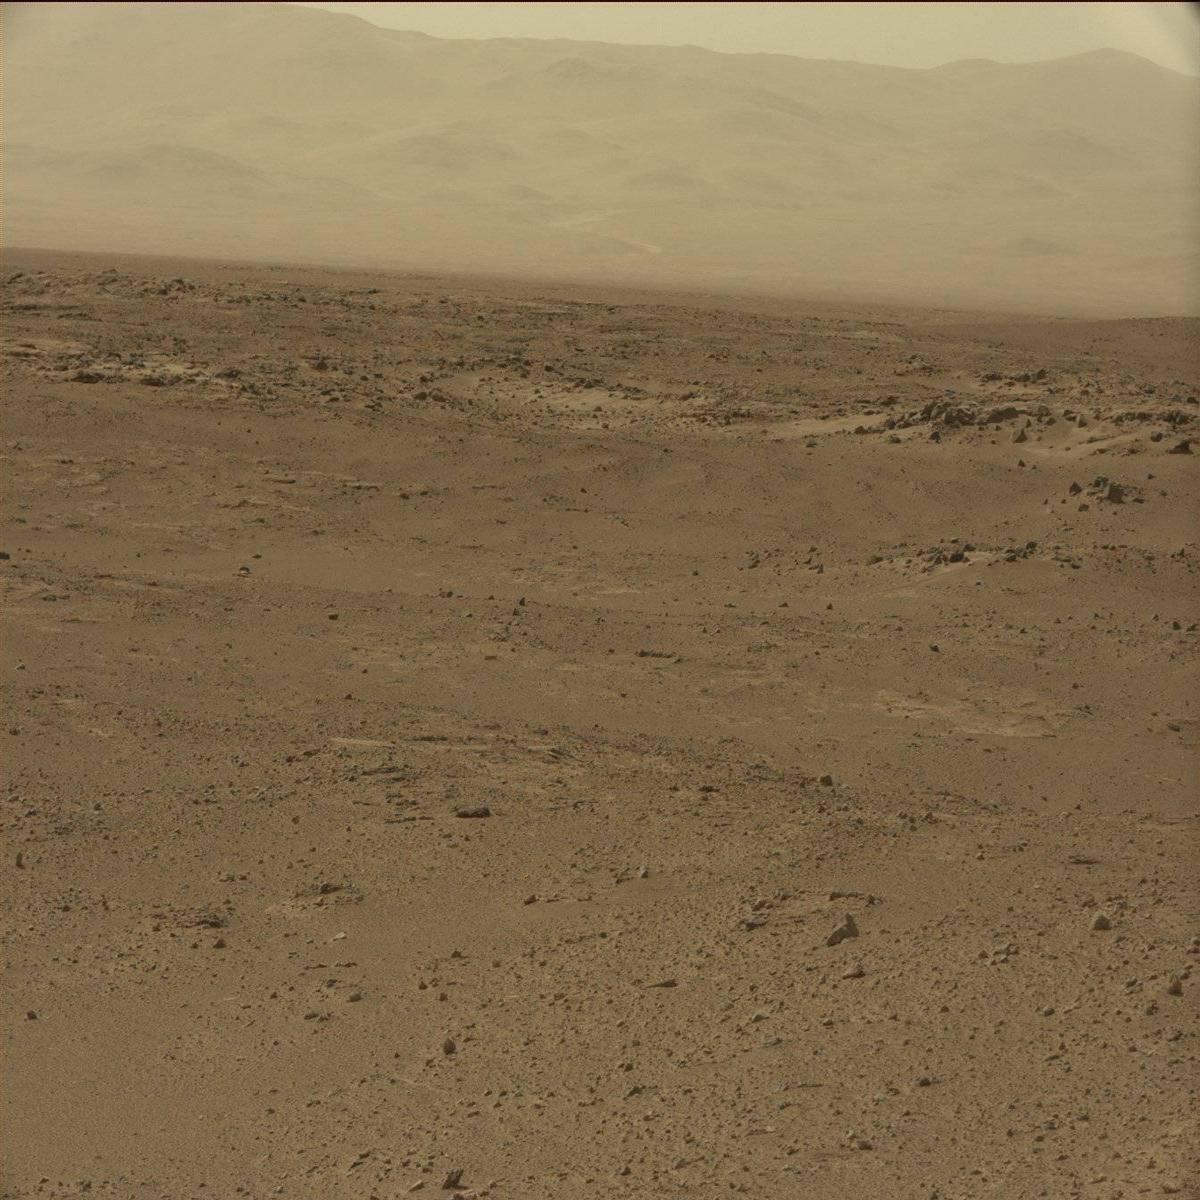
Terrain classes present: Bedrock, Ridge, Sand / Soil, Sky